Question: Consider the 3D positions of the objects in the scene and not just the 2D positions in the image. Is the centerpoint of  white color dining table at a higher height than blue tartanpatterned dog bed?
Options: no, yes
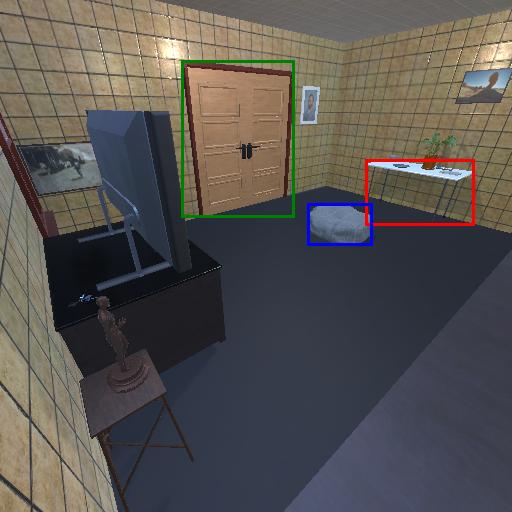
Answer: no